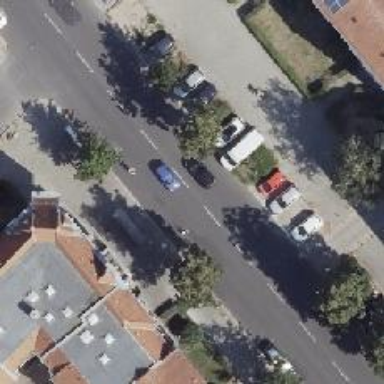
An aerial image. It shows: Tertiary road with asphalt surface and parking available on the left side of the street.